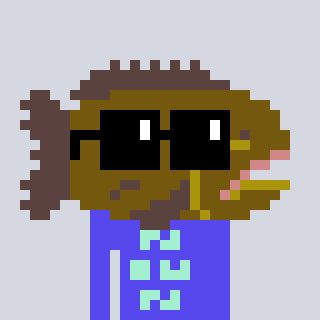
a pixel art character with square black sunglasses, a grouper-shaped head and a computerblue-colored body on a cool background